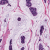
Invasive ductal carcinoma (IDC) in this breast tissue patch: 1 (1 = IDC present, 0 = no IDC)